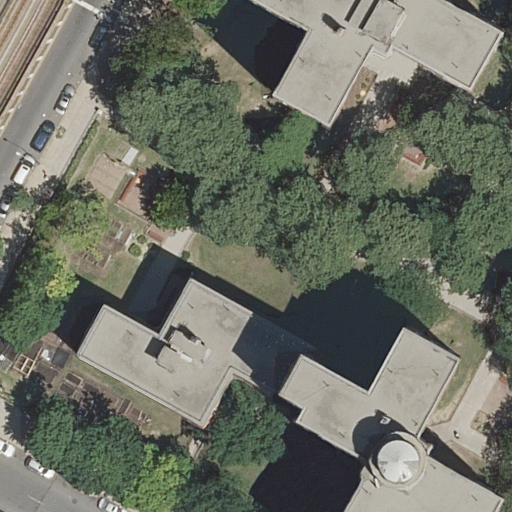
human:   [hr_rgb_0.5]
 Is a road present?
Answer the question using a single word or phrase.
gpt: yes

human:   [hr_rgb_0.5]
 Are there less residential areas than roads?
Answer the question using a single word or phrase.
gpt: yes

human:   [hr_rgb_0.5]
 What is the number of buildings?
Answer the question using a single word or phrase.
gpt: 3

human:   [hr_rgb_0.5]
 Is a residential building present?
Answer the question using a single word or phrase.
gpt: yes

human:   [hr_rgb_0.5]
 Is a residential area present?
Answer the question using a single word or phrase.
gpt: yes

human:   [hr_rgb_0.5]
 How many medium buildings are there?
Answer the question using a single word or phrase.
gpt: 1

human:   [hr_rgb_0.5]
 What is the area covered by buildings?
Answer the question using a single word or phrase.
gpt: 2108m2

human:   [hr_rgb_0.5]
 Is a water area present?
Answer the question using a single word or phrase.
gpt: no

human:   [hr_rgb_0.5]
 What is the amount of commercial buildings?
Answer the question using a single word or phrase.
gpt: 0

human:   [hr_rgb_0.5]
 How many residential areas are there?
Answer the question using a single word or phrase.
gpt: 1

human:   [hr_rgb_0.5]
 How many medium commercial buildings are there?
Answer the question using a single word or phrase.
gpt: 0

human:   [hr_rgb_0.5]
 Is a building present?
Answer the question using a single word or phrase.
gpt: yes

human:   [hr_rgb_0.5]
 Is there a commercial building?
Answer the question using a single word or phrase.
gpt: no

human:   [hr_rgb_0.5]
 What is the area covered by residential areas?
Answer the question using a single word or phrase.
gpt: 8993m2

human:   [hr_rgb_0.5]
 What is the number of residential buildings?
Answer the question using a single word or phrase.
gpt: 3

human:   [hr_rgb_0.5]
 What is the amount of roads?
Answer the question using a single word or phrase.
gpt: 2

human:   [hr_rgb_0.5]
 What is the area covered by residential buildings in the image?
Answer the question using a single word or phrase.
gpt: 2108m2

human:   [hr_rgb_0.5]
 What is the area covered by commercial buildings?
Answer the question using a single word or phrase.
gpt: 0m2

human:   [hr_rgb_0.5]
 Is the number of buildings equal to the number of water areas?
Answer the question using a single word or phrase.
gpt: no

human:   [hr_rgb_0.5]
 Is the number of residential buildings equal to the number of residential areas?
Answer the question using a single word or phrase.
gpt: no

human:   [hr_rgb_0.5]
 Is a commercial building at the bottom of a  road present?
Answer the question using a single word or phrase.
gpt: no

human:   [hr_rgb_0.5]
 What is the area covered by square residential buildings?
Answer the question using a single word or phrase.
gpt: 0m2

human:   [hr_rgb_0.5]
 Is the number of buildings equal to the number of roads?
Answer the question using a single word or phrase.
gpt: no

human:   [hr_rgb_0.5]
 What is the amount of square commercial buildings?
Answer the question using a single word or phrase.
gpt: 0

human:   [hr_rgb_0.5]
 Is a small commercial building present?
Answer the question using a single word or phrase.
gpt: no

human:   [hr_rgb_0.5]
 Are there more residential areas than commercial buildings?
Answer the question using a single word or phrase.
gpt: yes

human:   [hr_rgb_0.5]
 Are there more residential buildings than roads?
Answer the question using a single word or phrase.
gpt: yes

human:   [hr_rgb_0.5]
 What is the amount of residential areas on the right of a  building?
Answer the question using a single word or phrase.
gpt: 1

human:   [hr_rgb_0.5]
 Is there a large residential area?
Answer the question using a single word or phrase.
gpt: yes

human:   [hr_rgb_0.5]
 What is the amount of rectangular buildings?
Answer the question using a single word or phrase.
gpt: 1

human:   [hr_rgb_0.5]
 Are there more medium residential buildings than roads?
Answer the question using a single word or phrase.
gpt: no

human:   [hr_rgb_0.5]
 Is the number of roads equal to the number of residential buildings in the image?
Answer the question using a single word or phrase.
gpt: no

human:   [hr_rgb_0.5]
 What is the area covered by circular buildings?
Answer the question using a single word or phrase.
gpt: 0m2

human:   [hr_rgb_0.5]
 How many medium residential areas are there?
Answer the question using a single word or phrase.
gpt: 0

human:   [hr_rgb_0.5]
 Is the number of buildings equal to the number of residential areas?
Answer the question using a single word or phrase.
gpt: no

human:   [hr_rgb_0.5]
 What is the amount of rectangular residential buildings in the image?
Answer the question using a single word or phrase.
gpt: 1

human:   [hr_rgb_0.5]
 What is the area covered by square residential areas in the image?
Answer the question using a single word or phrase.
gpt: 0m2

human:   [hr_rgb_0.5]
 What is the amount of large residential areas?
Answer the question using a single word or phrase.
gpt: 1

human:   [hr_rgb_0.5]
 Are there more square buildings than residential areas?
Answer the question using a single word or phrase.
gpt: no

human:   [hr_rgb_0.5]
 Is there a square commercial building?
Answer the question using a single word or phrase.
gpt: no

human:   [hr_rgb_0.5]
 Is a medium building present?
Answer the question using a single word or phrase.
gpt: yes

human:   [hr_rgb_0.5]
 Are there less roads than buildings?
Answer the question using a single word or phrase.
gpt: yes

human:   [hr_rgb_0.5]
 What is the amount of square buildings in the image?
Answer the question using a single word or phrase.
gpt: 0

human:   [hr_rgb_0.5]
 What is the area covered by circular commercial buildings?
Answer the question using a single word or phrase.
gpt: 0m2

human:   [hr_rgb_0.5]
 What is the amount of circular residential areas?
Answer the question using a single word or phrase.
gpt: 0

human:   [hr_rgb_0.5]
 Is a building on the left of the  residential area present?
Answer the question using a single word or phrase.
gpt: yes

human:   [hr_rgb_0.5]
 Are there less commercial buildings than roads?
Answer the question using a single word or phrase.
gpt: yes

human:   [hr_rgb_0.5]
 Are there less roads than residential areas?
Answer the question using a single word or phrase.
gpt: no

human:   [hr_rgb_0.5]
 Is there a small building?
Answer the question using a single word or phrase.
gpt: no

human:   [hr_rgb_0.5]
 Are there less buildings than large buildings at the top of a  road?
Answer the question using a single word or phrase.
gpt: no

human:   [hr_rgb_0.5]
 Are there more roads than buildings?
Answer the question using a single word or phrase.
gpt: no

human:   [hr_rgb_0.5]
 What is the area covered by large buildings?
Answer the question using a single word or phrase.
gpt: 1993m2

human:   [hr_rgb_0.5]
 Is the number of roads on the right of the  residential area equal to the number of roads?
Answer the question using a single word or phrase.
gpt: no

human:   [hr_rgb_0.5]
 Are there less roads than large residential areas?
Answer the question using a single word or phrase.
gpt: no

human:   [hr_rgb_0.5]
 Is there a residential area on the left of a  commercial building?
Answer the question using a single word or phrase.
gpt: no

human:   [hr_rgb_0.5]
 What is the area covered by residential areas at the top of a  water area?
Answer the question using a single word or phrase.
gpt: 0m2

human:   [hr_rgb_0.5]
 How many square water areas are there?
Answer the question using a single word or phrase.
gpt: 0

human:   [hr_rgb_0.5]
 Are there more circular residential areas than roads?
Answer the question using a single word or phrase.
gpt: no

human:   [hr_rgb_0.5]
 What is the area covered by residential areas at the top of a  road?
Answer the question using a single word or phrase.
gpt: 0m2

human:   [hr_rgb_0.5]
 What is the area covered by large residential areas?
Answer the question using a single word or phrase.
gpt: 8993m2

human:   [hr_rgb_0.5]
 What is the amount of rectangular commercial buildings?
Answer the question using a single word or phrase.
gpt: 0

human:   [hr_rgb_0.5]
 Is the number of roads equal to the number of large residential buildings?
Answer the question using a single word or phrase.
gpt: yes

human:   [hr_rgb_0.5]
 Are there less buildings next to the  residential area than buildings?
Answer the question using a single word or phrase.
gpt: no

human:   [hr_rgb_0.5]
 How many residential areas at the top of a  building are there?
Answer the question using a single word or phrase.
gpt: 0